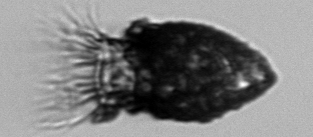
Label: Stenosemella_pacifica